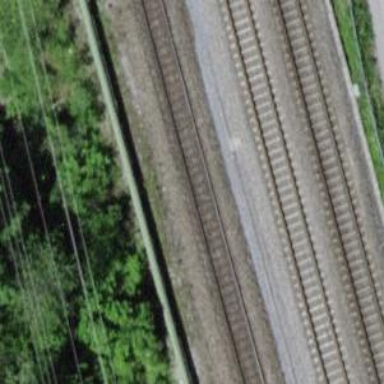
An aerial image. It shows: Railway track with contact lines for electrification.